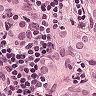
Metastatic tissue present: yes